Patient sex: M
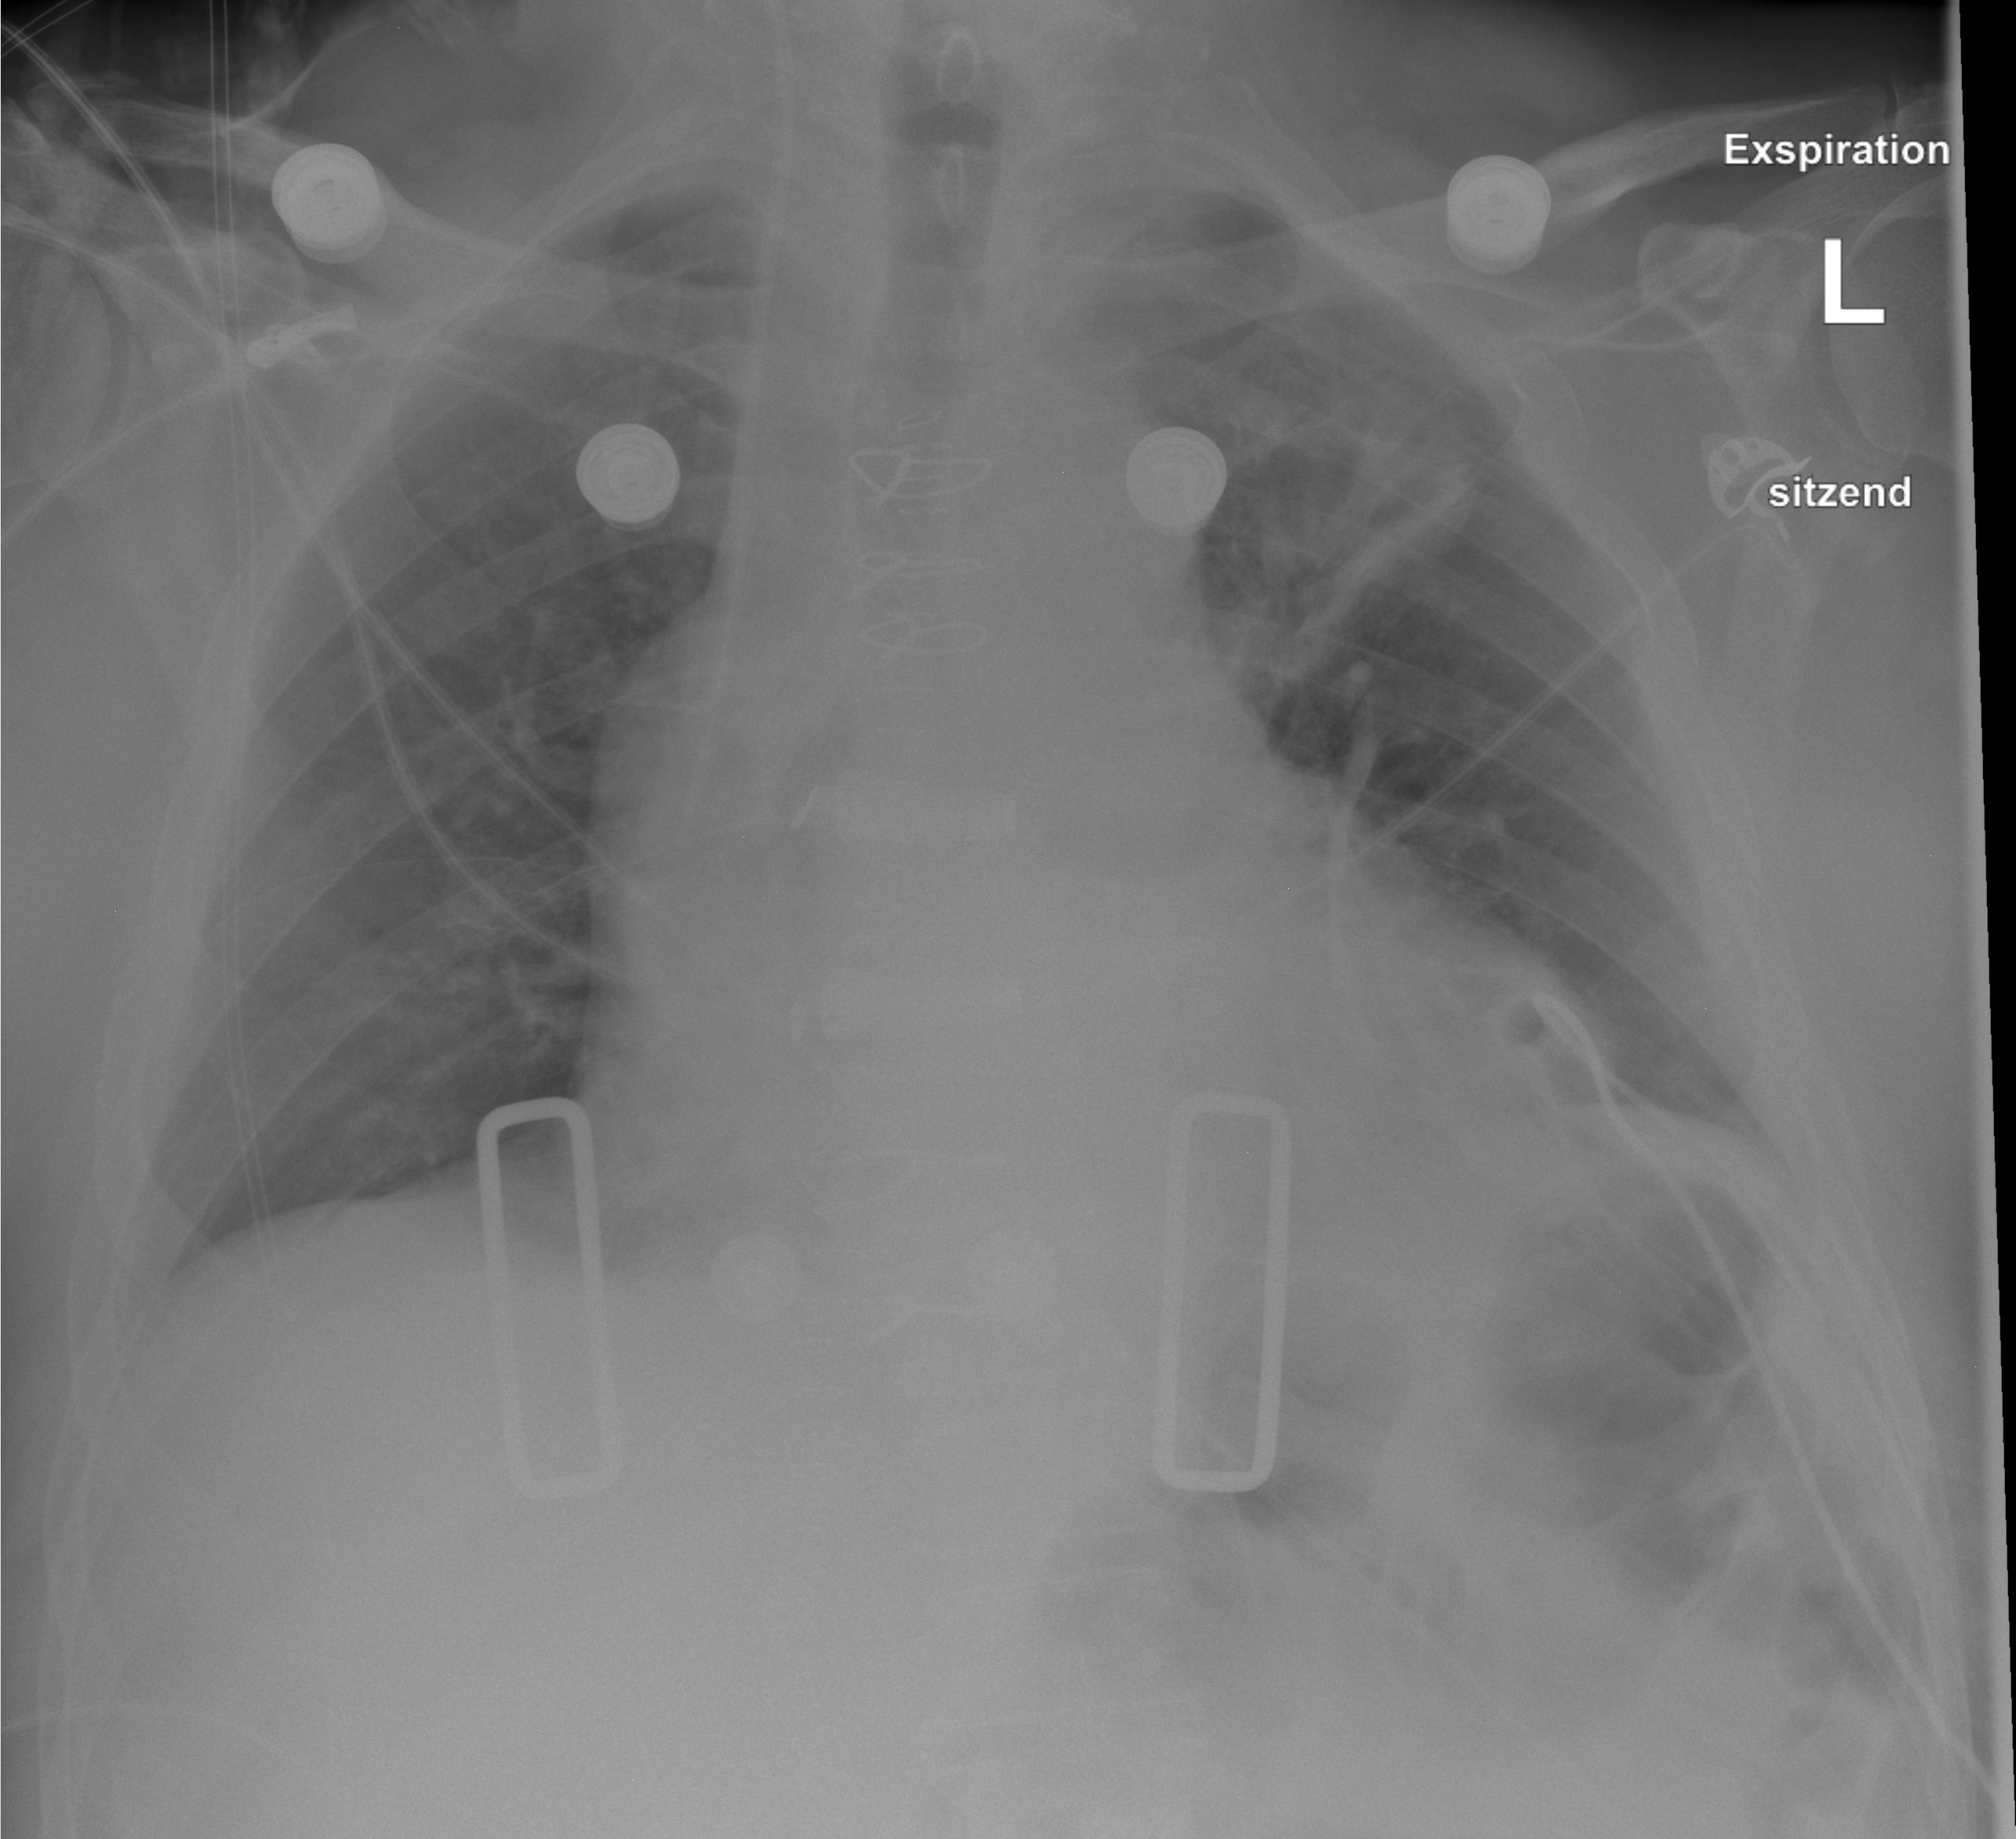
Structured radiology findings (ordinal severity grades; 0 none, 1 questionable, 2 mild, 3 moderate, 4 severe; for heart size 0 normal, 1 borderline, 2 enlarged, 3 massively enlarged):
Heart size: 0
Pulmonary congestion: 2
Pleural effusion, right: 0
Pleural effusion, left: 1
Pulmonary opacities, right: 0
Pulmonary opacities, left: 0
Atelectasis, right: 0
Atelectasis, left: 2